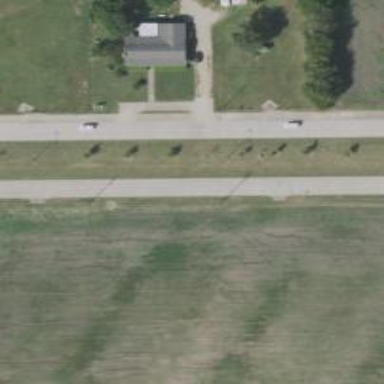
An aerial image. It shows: Secondary road.